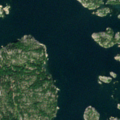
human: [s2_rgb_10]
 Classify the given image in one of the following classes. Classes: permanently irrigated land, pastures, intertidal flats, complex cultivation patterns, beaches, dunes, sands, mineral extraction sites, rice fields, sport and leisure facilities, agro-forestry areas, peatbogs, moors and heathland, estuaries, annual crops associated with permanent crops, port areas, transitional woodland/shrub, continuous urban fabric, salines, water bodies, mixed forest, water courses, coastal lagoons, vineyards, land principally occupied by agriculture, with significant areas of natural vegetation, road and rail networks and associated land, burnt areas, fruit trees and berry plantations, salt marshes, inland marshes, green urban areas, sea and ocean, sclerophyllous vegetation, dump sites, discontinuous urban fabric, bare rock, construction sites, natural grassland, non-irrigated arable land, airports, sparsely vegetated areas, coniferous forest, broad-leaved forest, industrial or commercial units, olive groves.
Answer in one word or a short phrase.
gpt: broad-leaved forest, bare rock, sea and ocean